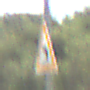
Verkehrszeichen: KurveLinks
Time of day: Midday
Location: Outdoor (Nature)
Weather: PartlyCloudy
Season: NotSpecified
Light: Natural